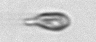
Label: Cryptophyta